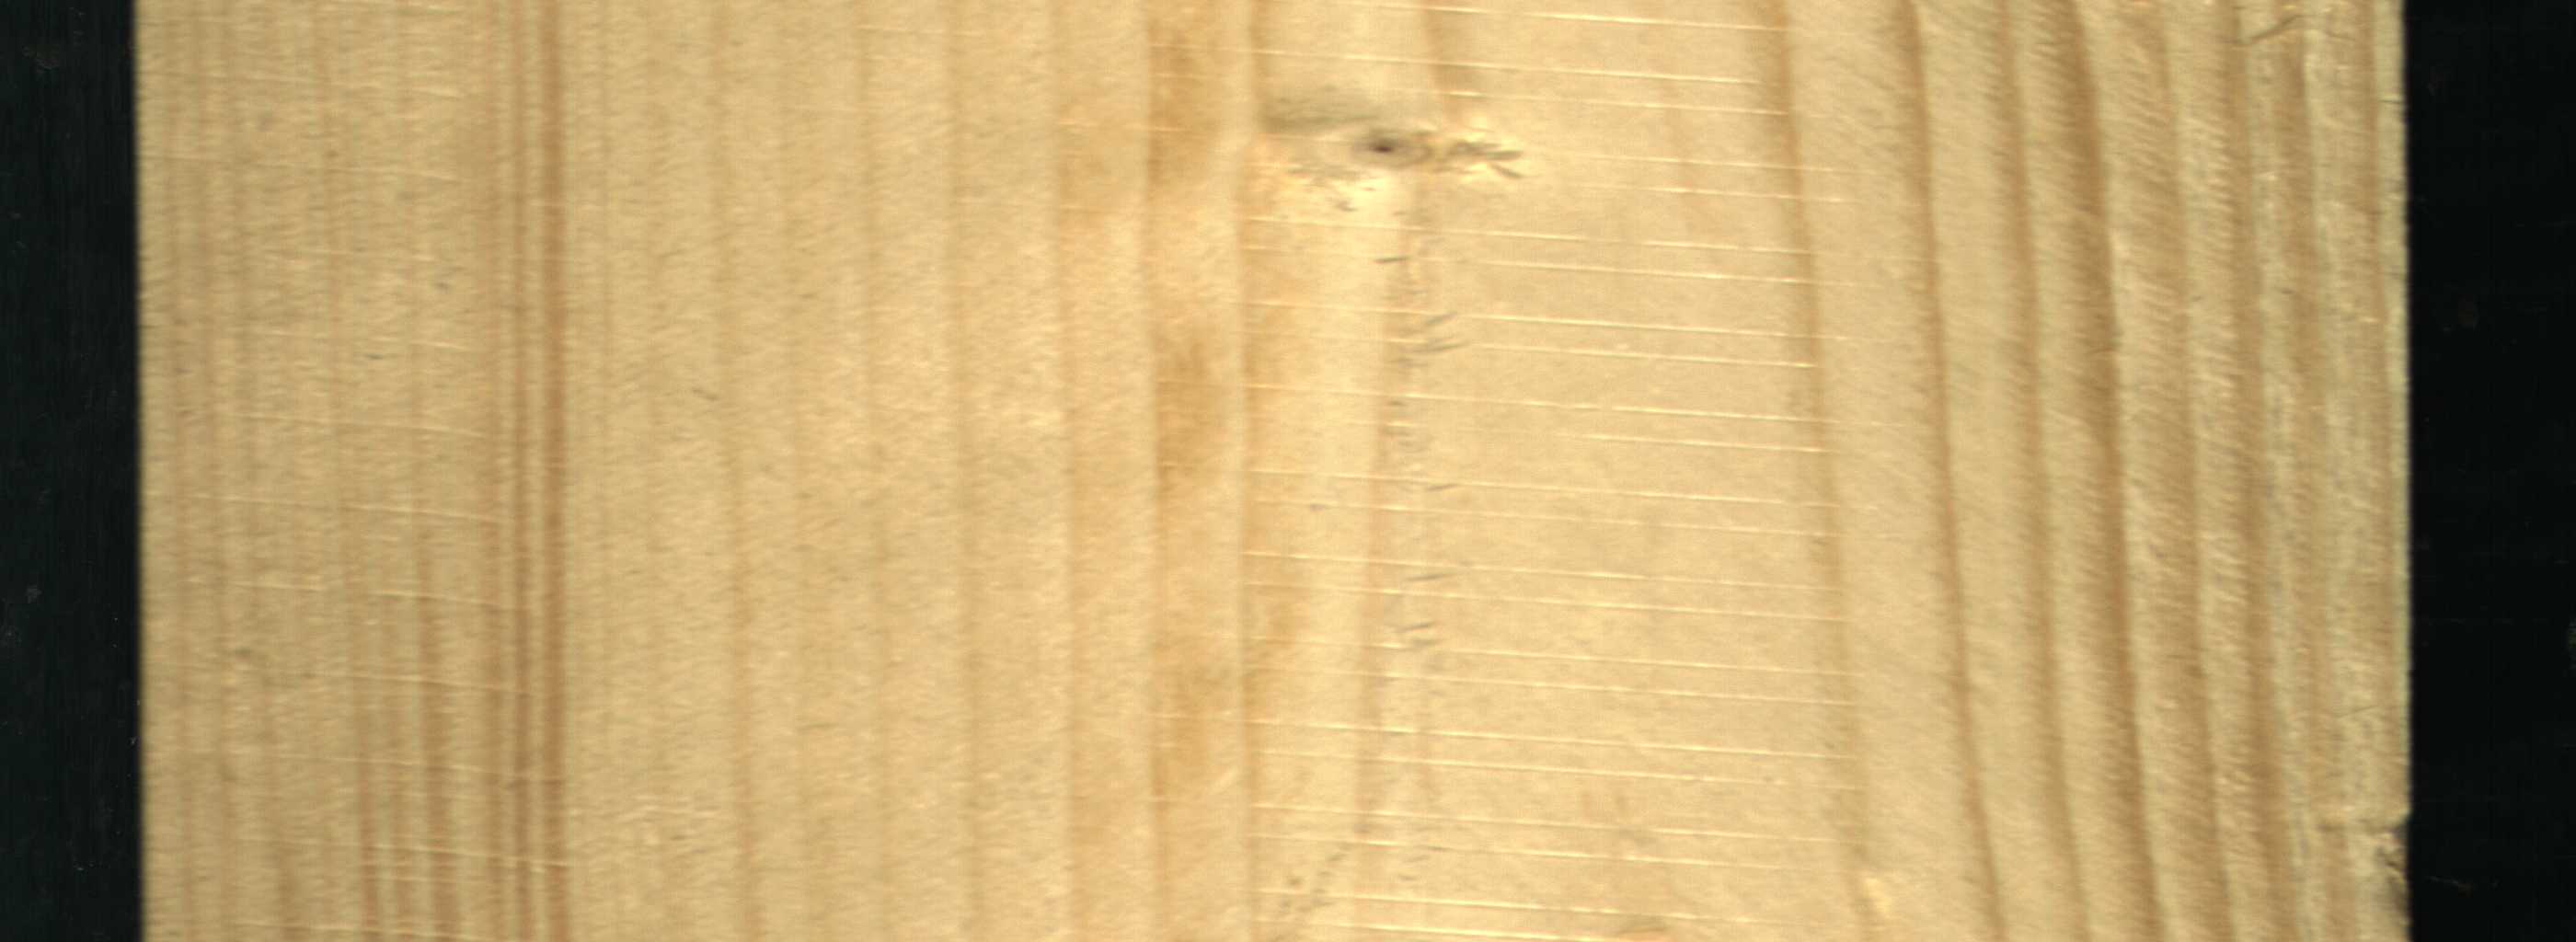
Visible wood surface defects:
Live_Knot